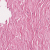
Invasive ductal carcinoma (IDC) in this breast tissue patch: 0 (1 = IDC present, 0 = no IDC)